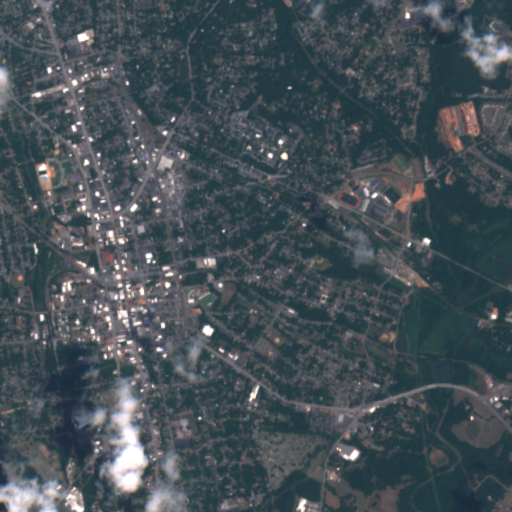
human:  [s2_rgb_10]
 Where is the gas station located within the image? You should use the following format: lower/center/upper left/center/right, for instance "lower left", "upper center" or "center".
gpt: The gas station is located in the upper left of the image.
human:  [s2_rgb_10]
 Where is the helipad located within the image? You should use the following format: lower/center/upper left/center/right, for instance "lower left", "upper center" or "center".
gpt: The helipad is located in the center left of the image.
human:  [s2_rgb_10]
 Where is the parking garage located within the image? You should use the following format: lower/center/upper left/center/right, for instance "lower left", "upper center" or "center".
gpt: The parking garage is located in the center left of the image.
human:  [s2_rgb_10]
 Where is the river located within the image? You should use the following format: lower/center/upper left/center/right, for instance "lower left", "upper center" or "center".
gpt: The river is located in the lower right of the image.
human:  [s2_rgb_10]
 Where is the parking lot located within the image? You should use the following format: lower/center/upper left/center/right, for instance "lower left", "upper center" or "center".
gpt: There is no parking lot in the image.